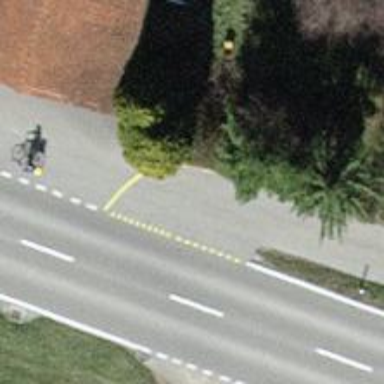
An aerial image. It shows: Asphalt cycleway.